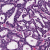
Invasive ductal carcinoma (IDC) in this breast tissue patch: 1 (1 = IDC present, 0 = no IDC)